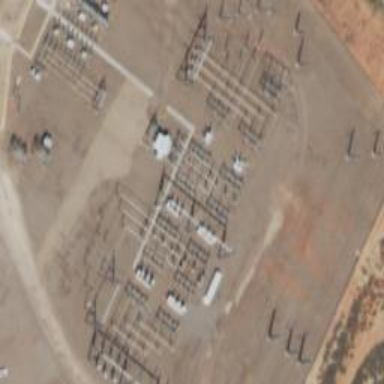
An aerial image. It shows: Switch used for power control.